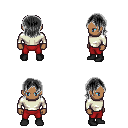
a pixel art fantasy rpg character, male body template, human, dark skin, white long-sleeve shirt, red pants, gray long bangs hairstyle, black shoes, four views (front, back, left, right), 2x2 character sprite sheet, small pixel art, hard edges, no anti-aliasing